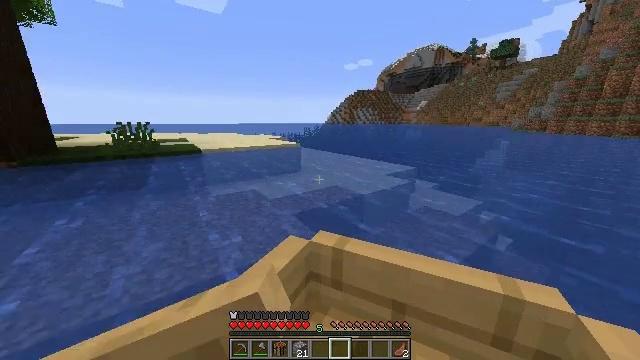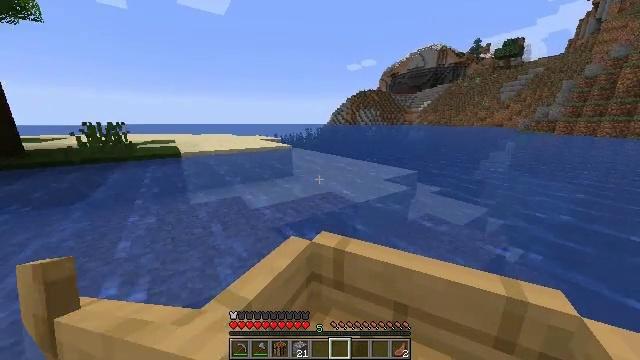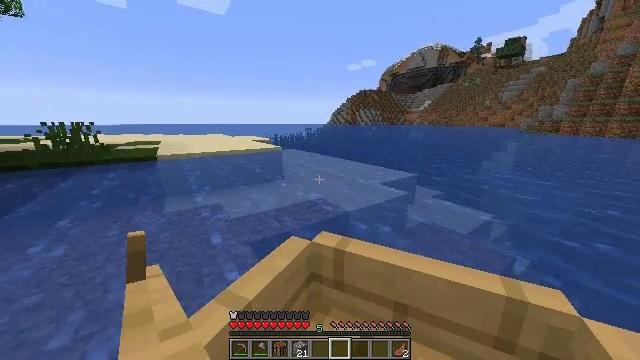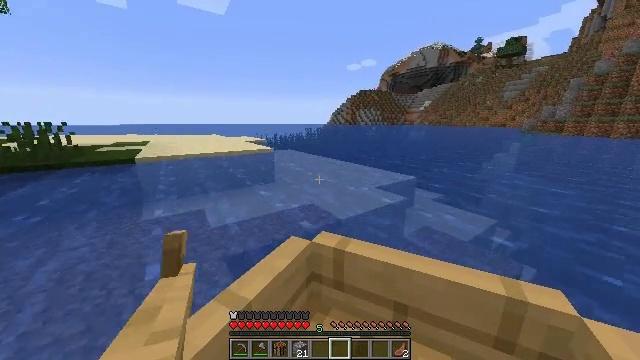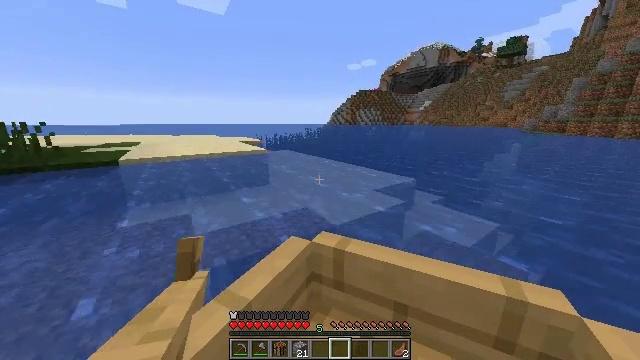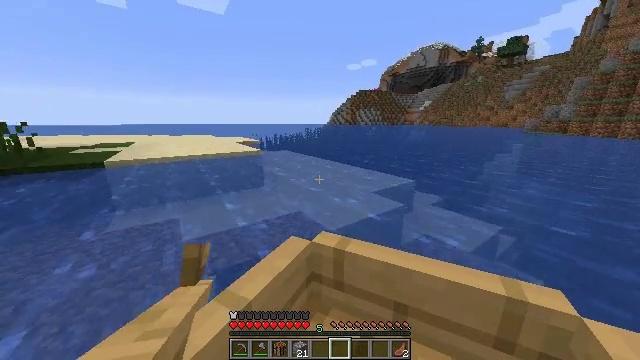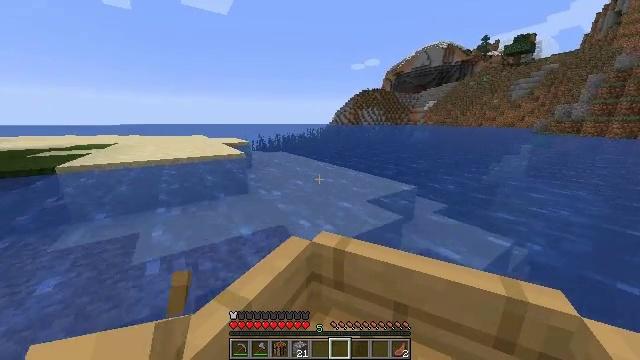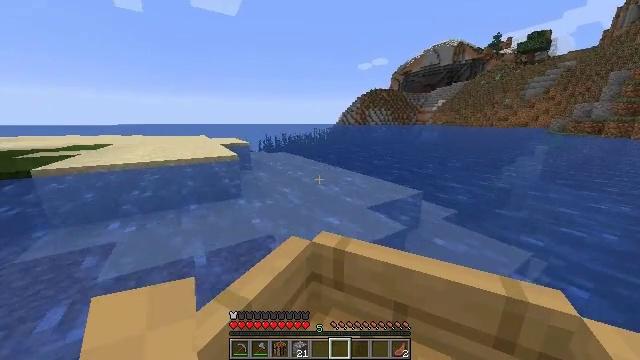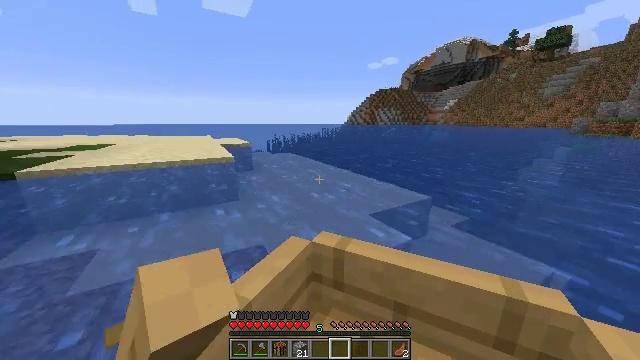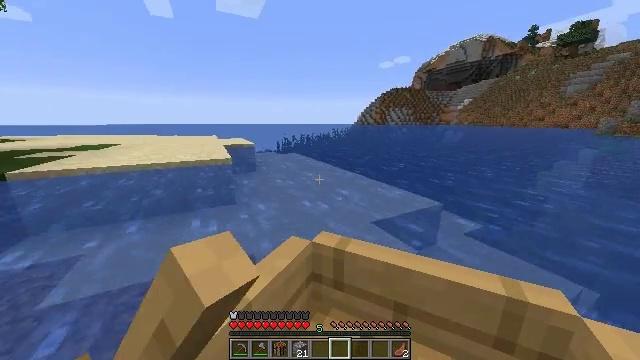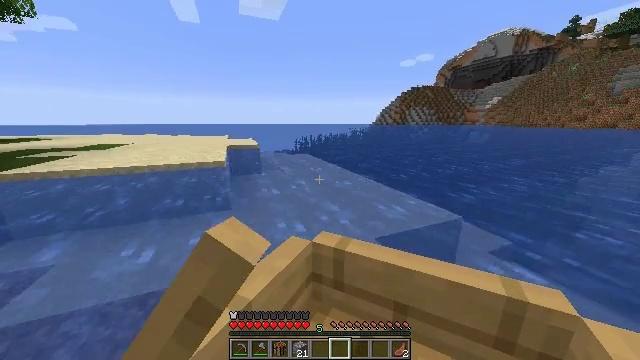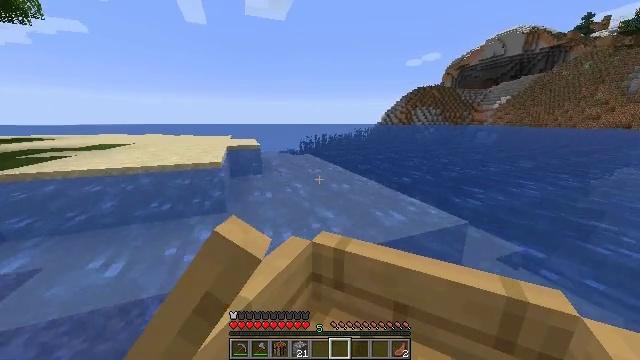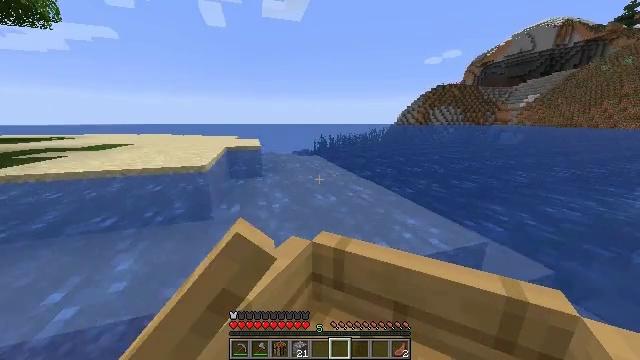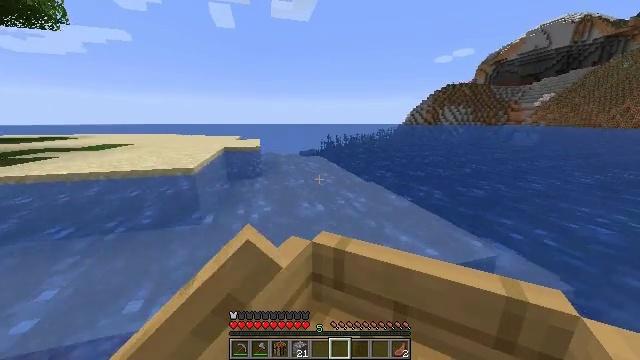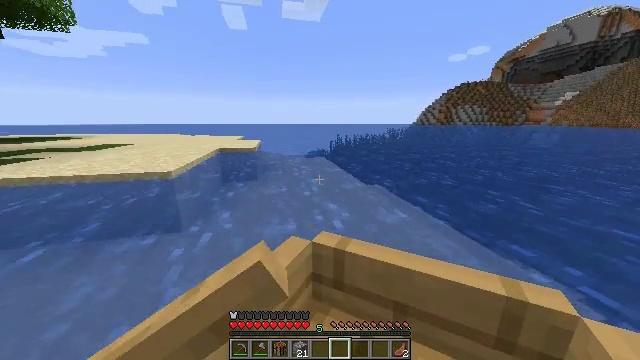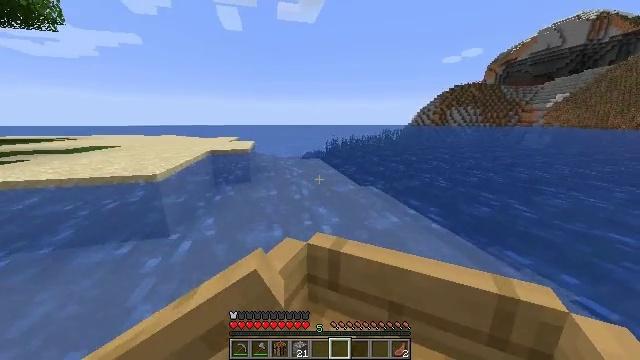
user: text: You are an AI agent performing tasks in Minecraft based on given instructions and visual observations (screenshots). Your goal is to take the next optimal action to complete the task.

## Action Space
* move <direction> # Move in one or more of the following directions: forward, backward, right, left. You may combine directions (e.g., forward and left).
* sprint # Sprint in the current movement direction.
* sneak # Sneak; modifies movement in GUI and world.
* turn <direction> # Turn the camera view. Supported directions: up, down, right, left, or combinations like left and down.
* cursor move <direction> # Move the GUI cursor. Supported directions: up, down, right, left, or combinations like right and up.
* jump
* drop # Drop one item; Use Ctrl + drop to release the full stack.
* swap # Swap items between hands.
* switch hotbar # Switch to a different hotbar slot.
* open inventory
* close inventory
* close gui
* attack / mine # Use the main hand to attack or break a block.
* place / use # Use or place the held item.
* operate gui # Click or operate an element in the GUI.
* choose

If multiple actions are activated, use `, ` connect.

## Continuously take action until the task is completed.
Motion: motion action
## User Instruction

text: Gather kelp plant by attacking it underwater.
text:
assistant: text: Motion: move forward, sprint
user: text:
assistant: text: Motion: move forward, sprint
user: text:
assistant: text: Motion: move forward, sprint
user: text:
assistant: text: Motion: move forward, sprint
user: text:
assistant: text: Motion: move forward and move left, sprint
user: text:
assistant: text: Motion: move forward and move left, sprint
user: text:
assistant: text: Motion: move forward and move left, sprint
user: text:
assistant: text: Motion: move forward and move left, sprint
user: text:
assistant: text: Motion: move forward, sprint
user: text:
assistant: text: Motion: move forward, sprint
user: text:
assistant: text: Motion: move forward, sprint
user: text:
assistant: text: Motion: move forward, sprint
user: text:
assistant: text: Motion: move forward, sprint
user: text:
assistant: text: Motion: move forward, sprint
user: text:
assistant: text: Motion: move forward, sprint, turn right
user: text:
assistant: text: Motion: move forward and move left, sprint, turn right and up
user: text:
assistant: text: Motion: move forward and move left, sprint, turn right and up
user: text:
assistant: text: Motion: move forward and move left, sprint
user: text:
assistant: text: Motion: move forward and move left, sprint
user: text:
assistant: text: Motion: move forward and move left, sprint
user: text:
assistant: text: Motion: move forward, sprint
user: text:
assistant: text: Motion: move forward, sprint
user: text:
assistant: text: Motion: move forward, sprint
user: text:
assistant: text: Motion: move forward, sprint
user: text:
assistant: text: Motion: move forward, sprint
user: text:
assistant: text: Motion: move forward, sprint
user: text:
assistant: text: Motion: move forward, sprint
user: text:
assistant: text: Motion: move forward, sprint
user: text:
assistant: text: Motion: move forward and move right, sprint
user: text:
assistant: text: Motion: move forward and move right, sprint